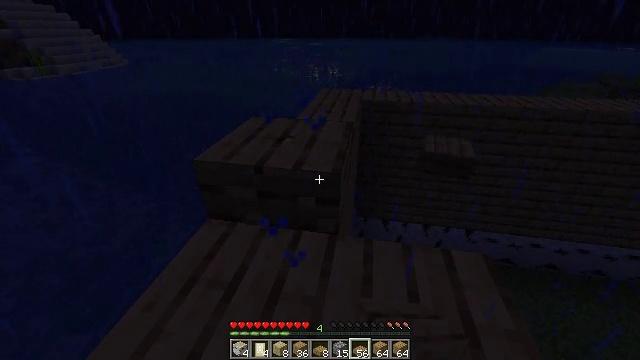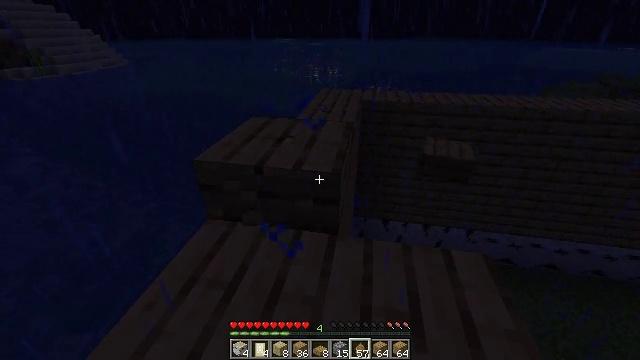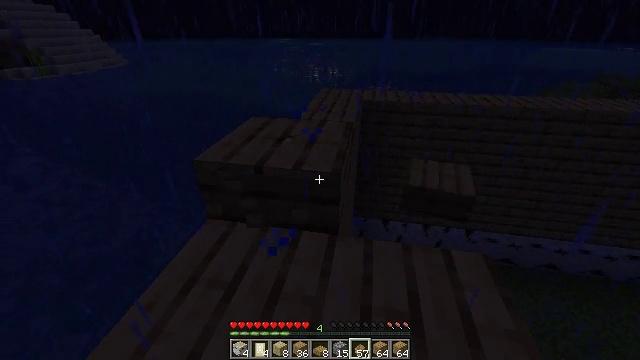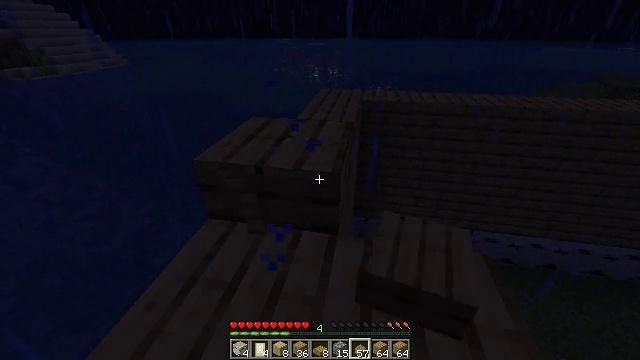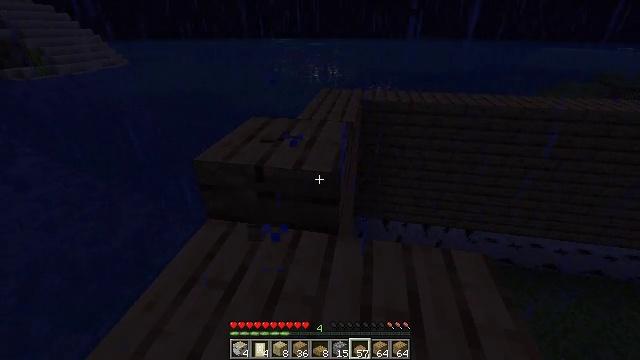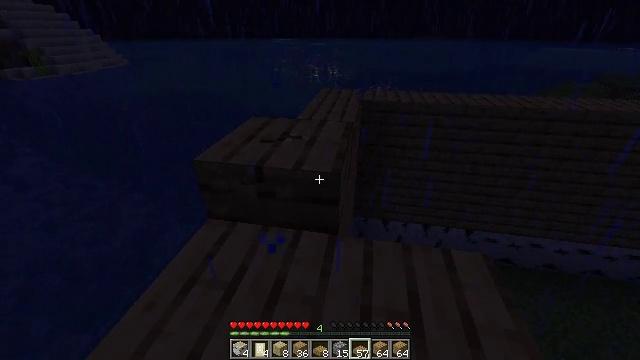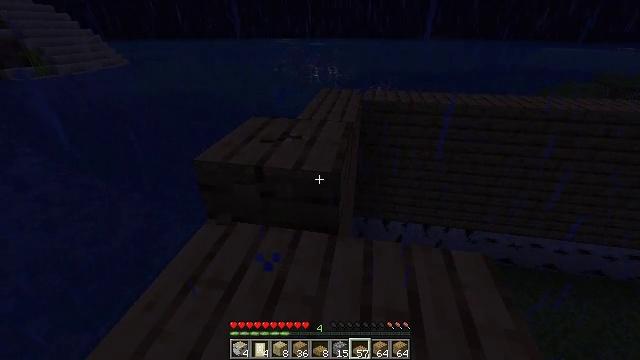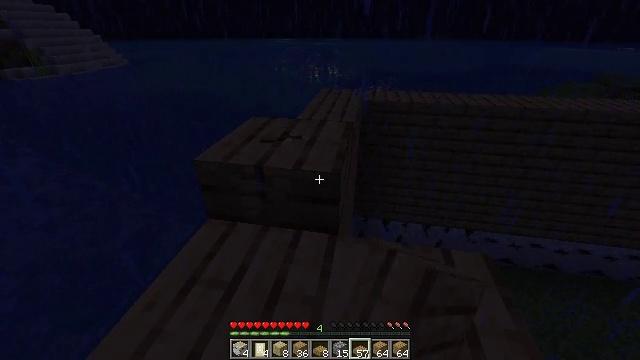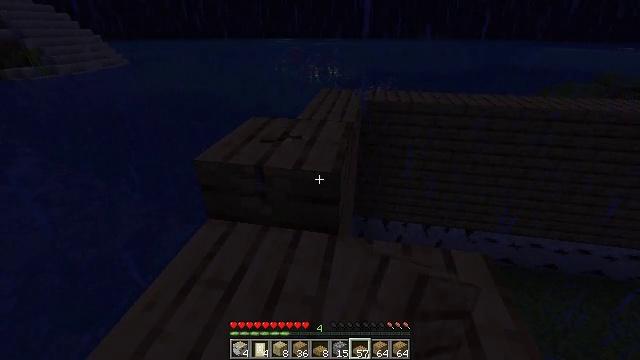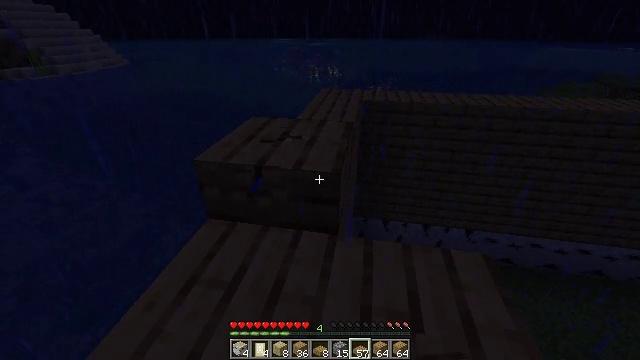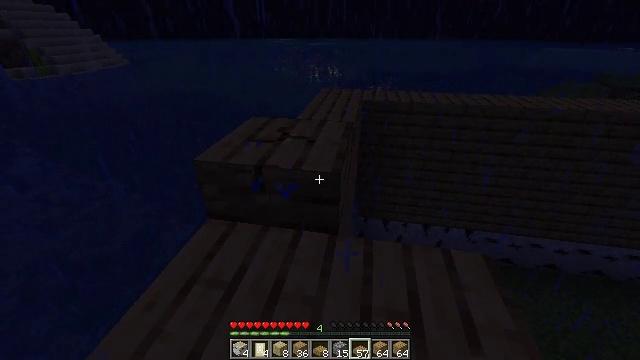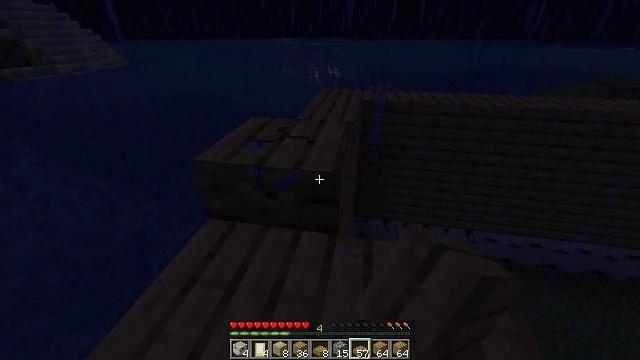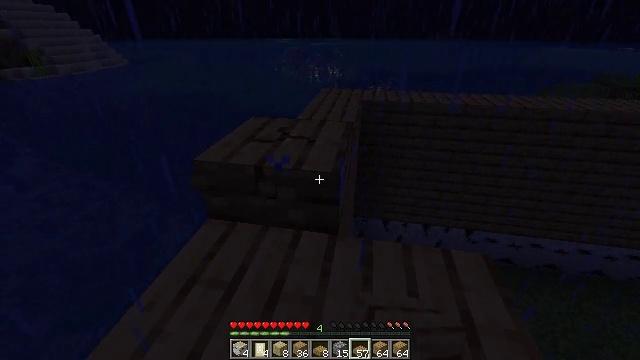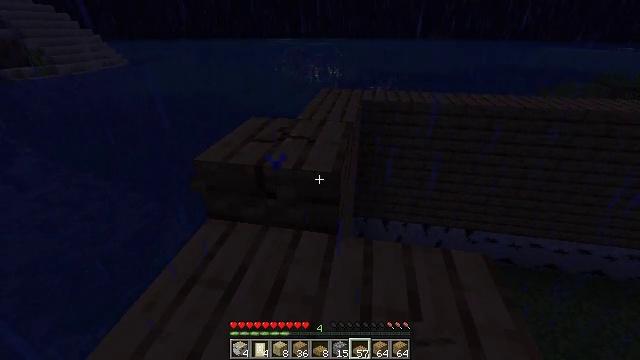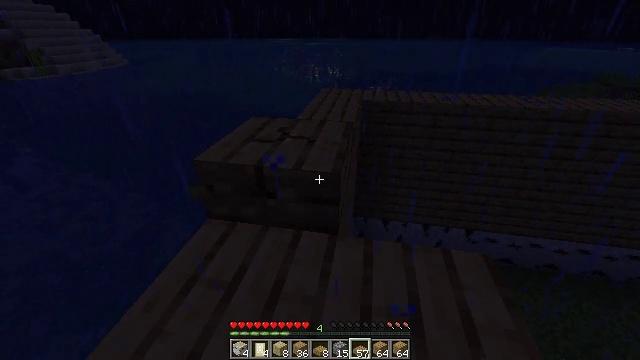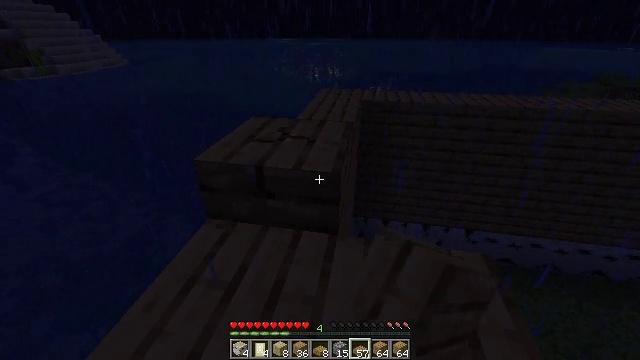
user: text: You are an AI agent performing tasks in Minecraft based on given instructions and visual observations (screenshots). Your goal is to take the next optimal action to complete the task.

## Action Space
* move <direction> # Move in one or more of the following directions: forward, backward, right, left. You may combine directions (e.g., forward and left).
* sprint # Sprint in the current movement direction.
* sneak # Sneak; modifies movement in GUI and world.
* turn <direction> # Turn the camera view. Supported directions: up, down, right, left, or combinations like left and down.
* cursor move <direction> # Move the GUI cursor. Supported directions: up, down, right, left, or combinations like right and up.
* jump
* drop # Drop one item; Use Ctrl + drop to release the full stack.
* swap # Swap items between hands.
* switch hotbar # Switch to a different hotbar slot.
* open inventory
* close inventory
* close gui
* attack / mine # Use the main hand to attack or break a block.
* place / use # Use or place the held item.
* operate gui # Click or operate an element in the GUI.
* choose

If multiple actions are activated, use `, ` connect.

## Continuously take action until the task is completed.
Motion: motion action
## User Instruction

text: Reclaim the oak slab from a structure.
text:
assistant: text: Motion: sneak, attack / mine
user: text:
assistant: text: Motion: sneak, attack / mine
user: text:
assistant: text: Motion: sneak, attack / mine
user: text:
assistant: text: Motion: sneak, attack / mine
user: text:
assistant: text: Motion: sneak, attack / mine
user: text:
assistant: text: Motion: sneak, attack / mine
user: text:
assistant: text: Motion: sneak, attack / mine
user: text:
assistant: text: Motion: sneak, attack / mine
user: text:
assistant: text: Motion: sneak, attack / mine
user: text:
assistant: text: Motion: sneak, attack / mine
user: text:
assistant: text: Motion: sneak, attack / mine
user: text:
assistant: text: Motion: sneak, attack / mine
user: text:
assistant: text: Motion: sneak, attack / mine
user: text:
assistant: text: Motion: sneak, attack / mine
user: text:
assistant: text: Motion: sneak, attack / mine
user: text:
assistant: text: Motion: sneak, attack / mine
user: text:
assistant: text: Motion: sneak, attack / mine
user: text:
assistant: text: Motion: sneak, attack / mine
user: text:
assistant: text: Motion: sneak, attack / mine
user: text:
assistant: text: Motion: sneak, attack / mine
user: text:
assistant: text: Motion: sneak, attack / mine
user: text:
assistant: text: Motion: sneak, attack / mine
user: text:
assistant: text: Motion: sneak, attack / mine
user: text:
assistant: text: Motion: sneak, attack / mine
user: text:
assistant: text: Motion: sneak, attack / mine
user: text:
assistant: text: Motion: sneak, attack / mine
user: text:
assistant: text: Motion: sneak, attack / mine
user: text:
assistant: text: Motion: sneak, attack / mine
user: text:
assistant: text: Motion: sneak, attack / mine
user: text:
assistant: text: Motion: sneak, attack / mine